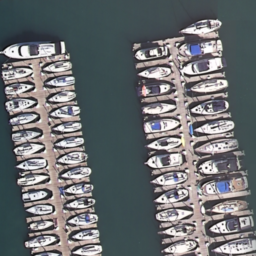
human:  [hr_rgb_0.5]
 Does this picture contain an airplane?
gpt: no

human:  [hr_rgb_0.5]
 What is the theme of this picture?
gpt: harbor

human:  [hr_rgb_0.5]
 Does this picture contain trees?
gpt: no

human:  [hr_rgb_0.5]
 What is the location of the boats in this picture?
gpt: left and right

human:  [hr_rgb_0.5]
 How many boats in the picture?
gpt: fifty